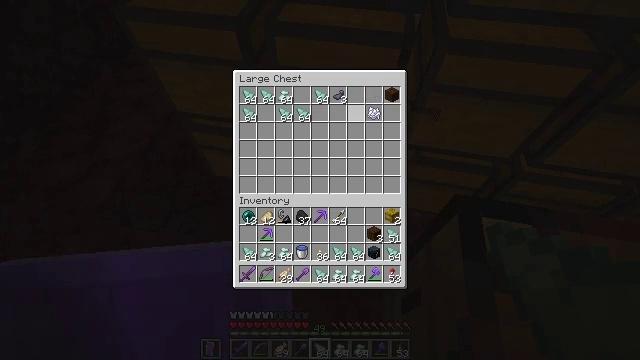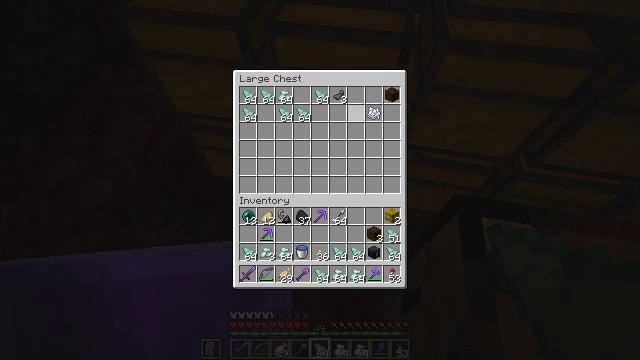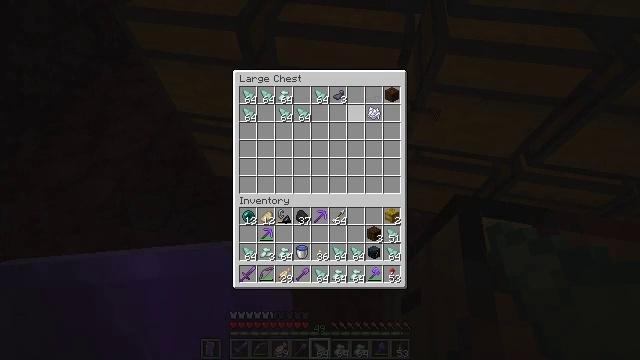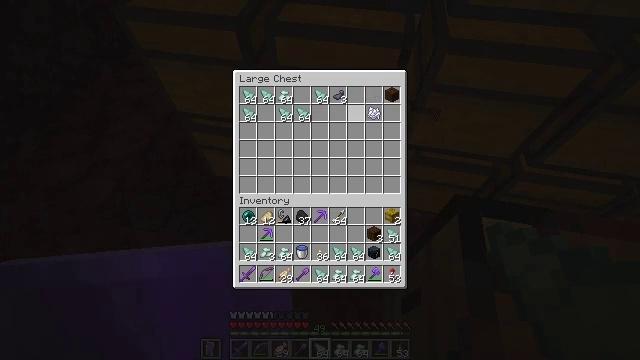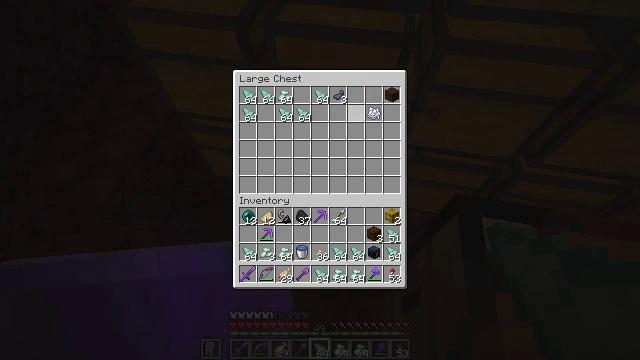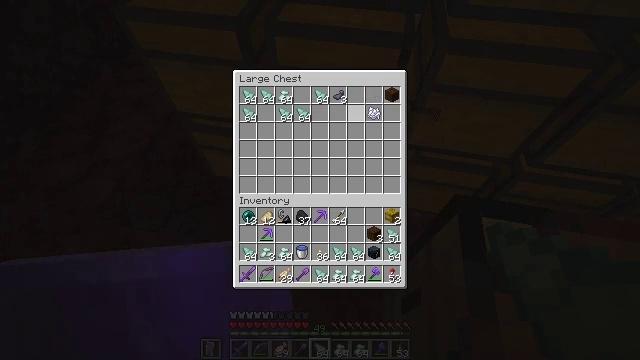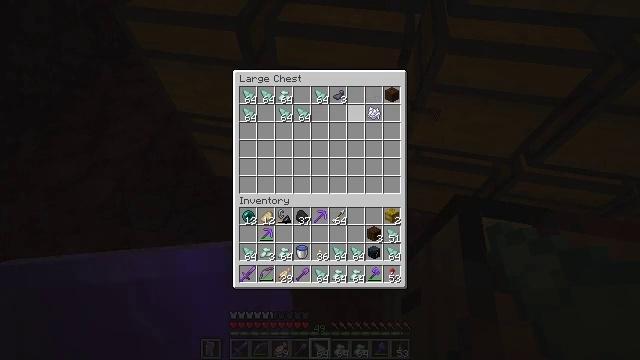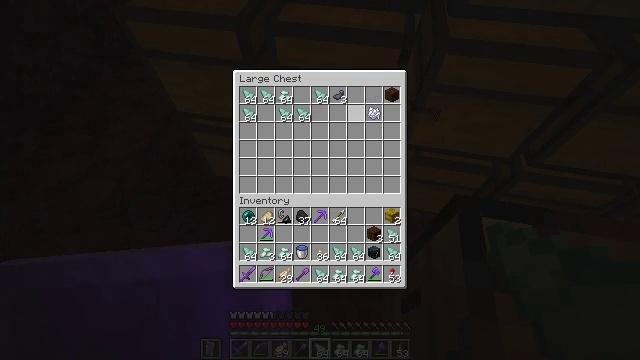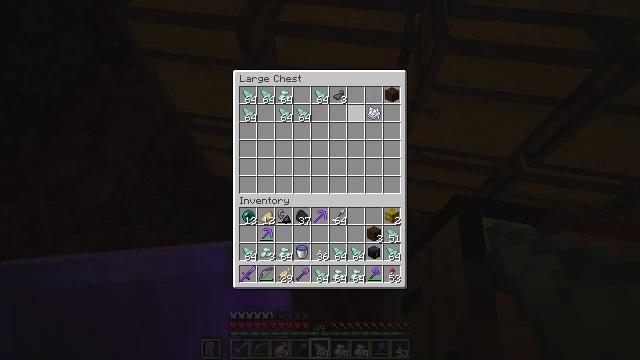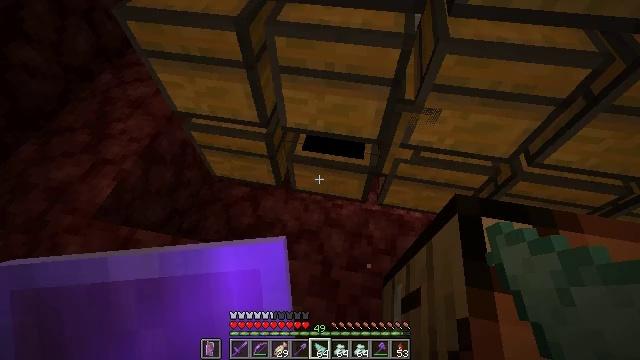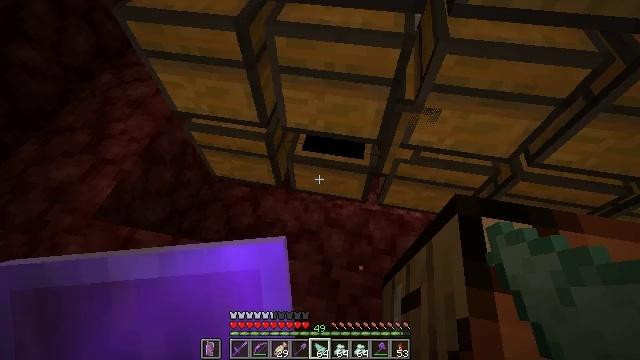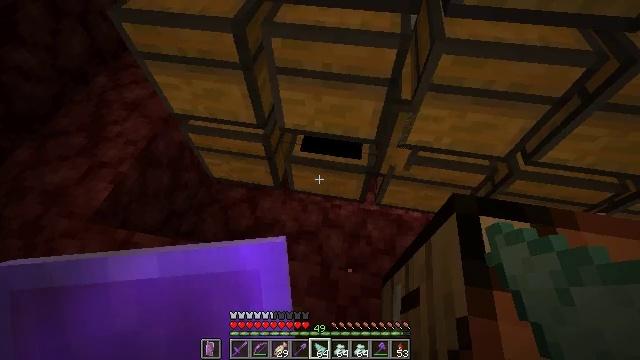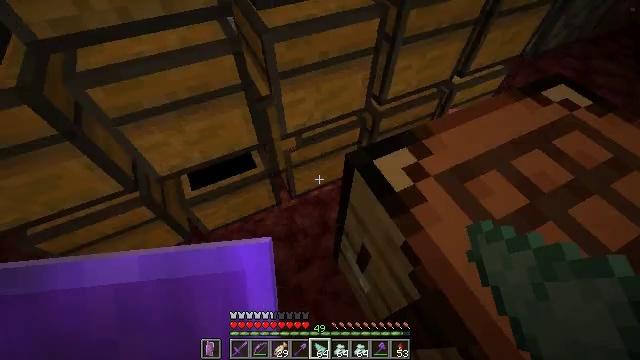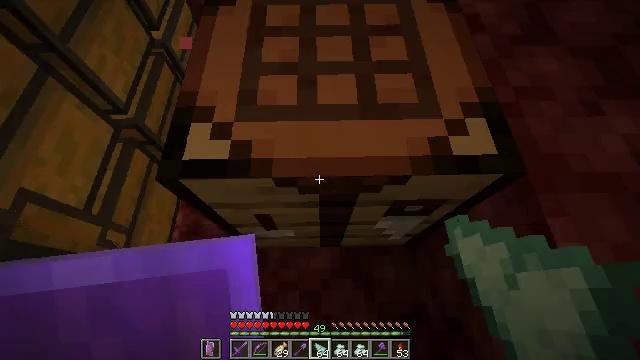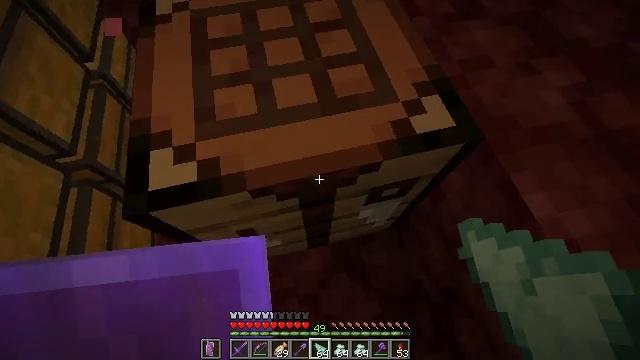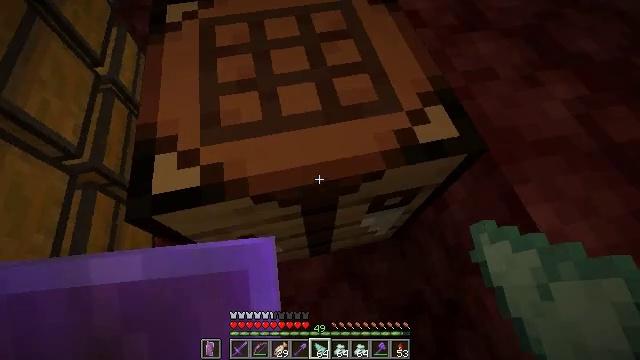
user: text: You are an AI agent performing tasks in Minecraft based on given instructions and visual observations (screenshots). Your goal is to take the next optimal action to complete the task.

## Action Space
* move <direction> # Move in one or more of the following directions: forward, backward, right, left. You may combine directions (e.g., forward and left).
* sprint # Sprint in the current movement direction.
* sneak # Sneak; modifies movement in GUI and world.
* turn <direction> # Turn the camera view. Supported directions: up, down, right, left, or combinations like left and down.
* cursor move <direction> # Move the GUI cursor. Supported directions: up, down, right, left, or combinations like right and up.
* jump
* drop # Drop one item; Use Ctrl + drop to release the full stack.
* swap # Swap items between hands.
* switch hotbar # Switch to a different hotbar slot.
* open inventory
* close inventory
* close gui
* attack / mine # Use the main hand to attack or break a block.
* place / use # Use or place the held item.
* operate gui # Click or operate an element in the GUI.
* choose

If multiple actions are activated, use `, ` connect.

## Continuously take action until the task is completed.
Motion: motion action
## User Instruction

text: Form a sea lantern in the crafting grid.
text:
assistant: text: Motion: sneak
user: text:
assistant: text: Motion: no_op
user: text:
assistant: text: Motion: no_op
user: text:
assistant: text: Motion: no_op
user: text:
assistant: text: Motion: no_op
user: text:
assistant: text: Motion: no_op
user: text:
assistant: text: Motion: no_op
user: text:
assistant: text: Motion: no_op
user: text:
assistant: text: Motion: no_op
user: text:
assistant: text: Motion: no_op
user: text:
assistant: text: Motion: no_op
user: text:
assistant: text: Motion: turn right
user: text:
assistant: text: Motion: turn right and down
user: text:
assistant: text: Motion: turn right
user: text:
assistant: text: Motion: turn left and up
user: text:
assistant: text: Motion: turn left and up
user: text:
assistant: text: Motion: turn left and up
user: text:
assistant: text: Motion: turn left
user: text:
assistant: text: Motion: turn left
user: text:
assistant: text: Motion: no_op
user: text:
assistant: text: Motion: no_op
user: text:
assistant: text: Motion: use / place
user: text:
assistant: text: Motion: use / place
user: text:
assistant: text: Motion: use / place
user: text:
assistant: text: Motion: no_op
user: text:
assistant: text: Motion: no_op
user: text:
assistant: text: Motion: no_op
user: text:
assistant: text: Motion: no_op
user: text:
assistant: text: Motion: no_op
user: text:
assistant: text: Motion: no_op